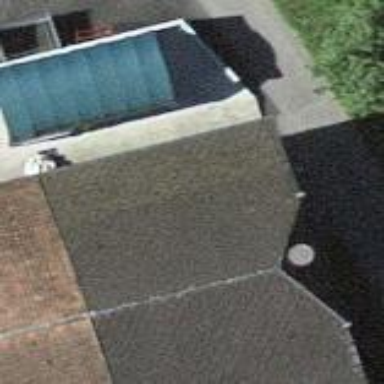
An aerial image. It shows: Barn.